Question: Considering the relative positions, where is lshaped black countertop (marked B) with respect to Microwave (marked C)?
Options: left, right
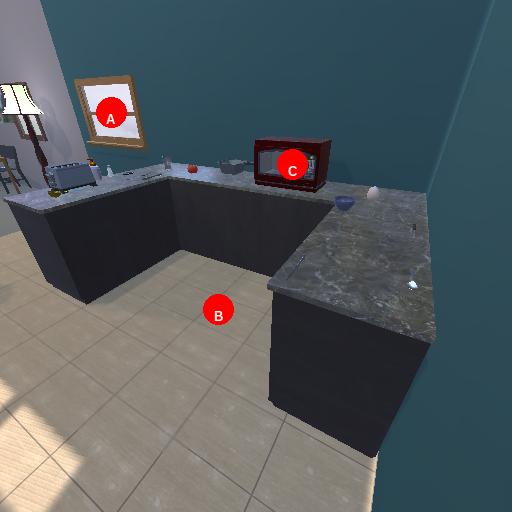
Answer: left